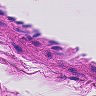
Metastatic tissue present: no